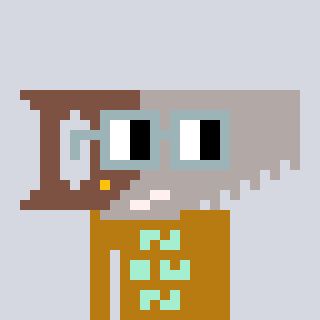
a pixel art character with square dark gray glasses, a saw-shaped head and a gold-colored body on a cool background